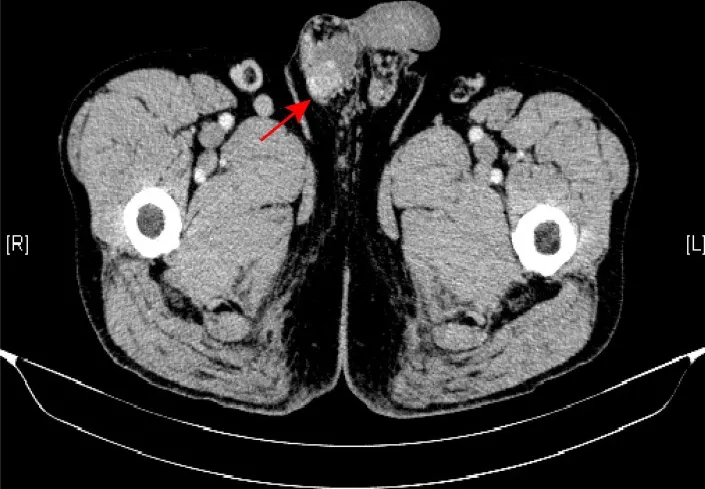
Enhanced computed tomography of the scrotum showed a nodular hyperdense shadow in the right epididymis (arrow).
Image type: radiology (ct)